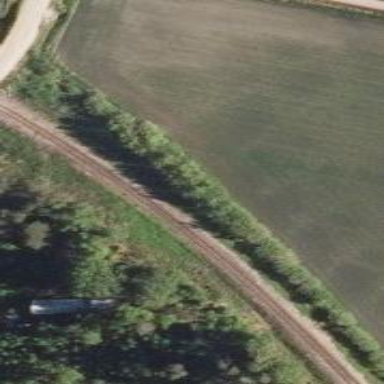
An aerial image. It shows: Railway track classified as B1.